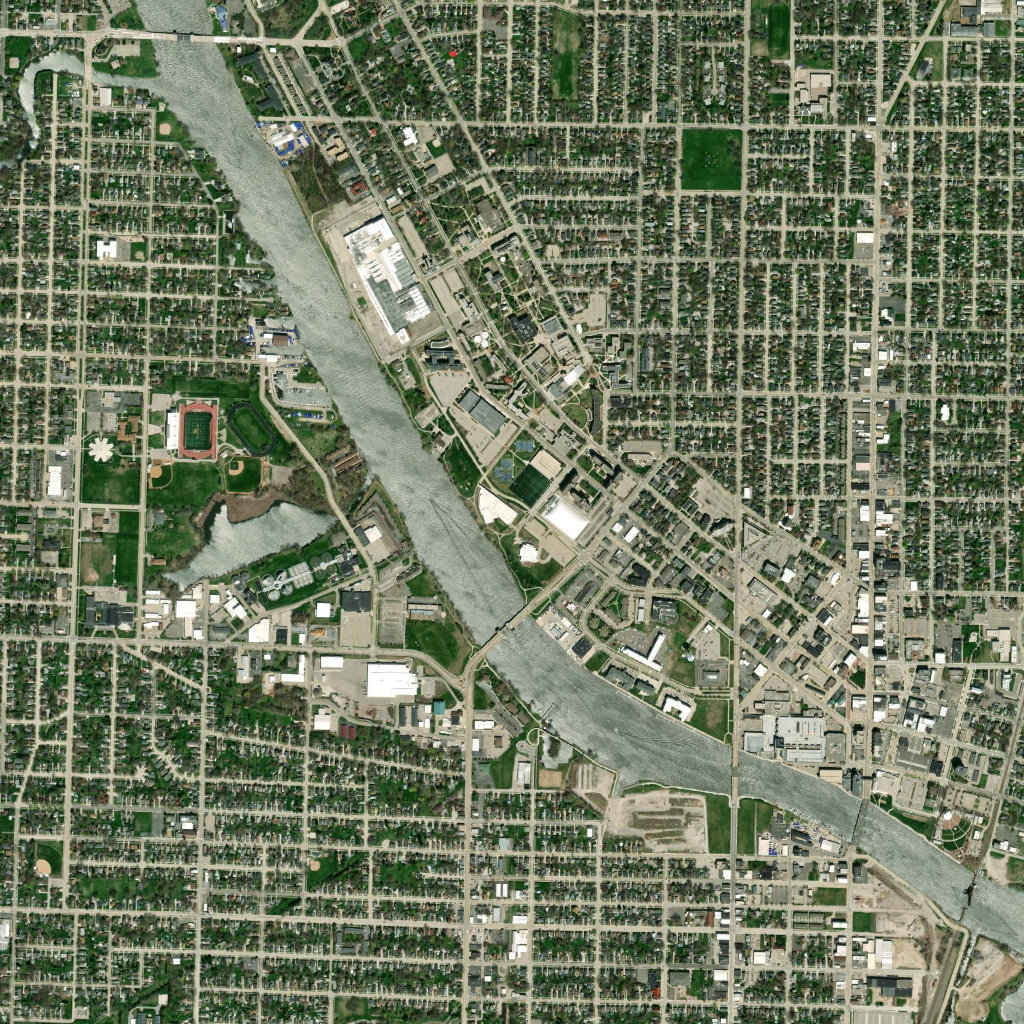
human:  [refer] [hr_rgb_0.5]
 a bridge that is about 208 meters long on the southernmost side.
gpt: <box>[[46, 59, 52, 64, 0]]</box>